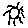
Label: sun